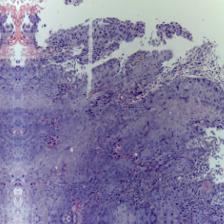
Diagnosis: OSCC